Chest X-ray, AP view. Patient: 45 years old, sex M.
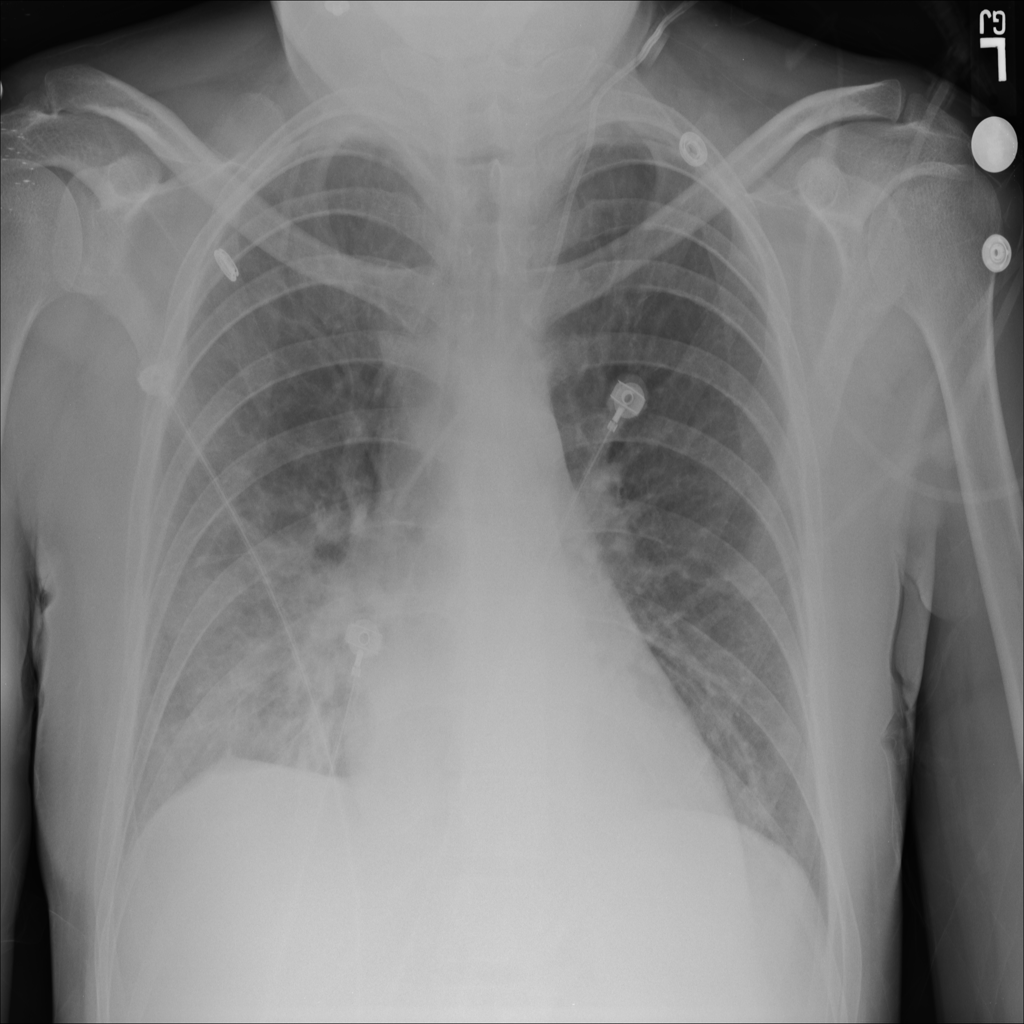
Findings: Infiltration